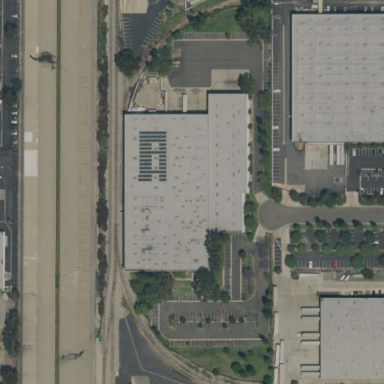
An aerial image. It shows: Warehouse.